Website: apple
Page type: delivery-shipping
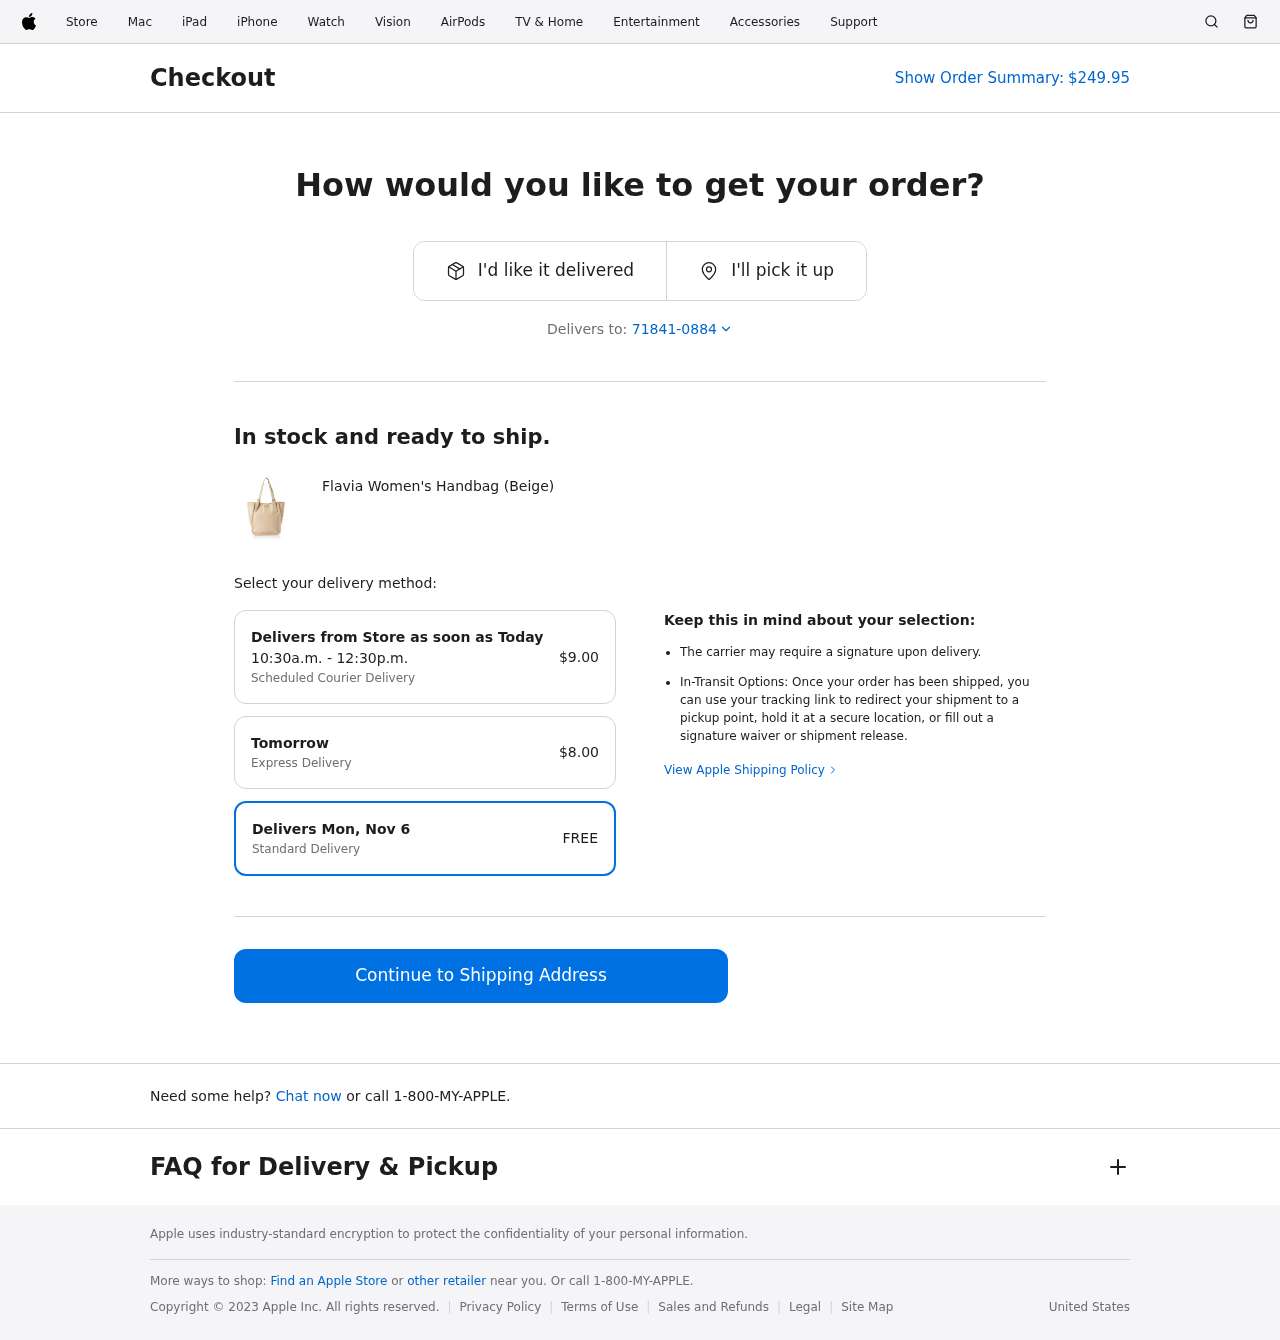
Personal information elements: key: PII_POSTCODE_FULL
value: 71841-0884
Product elements: key: PRODUCT1_NAME
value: Flavia Women's Handbag (Beige)
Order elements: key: ORDER_TOTAL
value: $249.95
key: ORDER_DELIVERY_DATE_SAMEDAY
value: Today
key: ORDER_SHIPPING_COST_SAMEDAY
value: $9.00
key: ORDER_DELIVERY_DATE_EXPRESS
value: Tomorrow
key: ORDER_SHIPPING_COST_EXPRESS
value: $8.00
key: ORDER_DELIVERY_DATE
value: Delivers Mon, Nov 6
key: ORDER_SHIPPING_COST
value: FREE